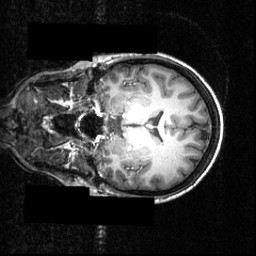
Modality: T1w
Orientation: coronal
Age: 16
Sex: female
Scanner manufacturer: siemens
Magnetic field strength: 3.951 T
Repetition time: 1.5 s
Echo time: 0.00335 s